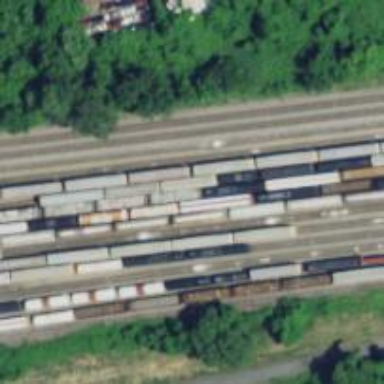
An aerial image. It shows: View of railway yard.